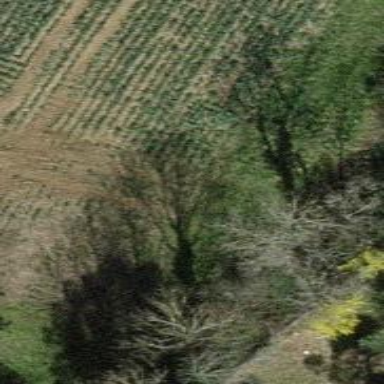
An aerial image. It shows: Mixed leaf-type tree in natural setting.